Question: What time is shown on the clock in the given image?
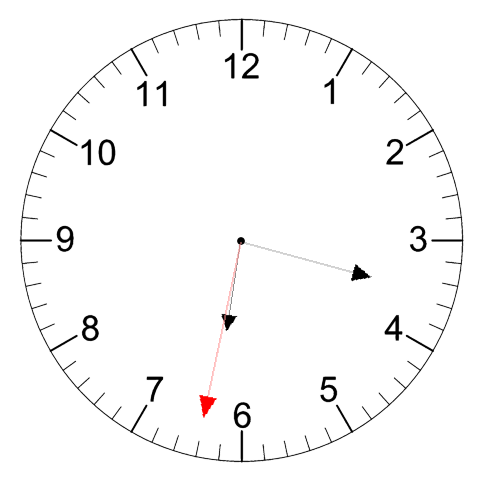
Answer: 06:17:32